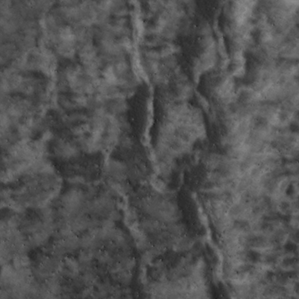
Label: non_frost